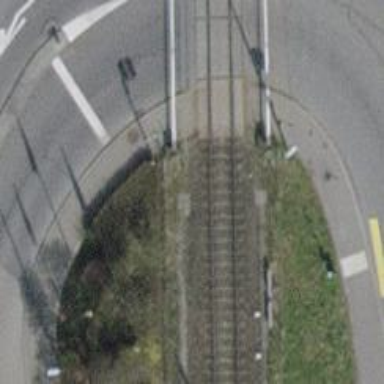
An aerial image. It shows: Single railway track with electrification through contact line.